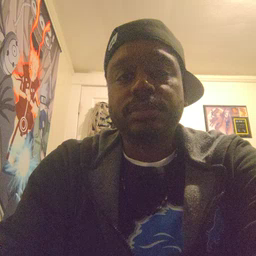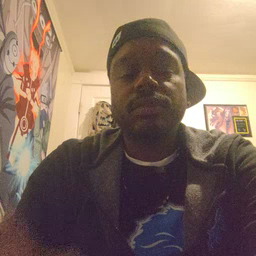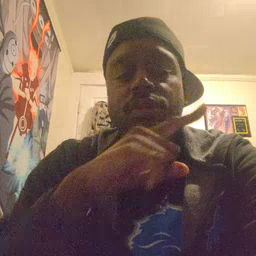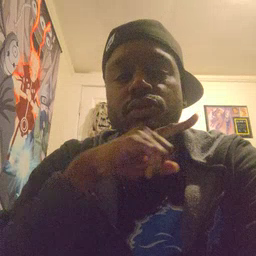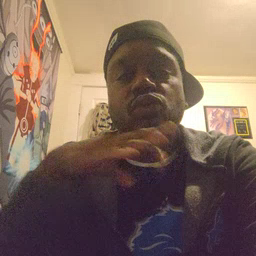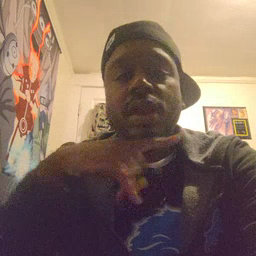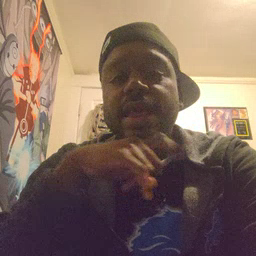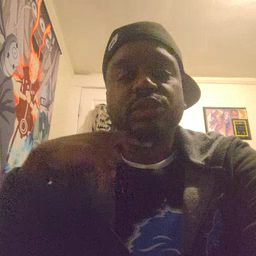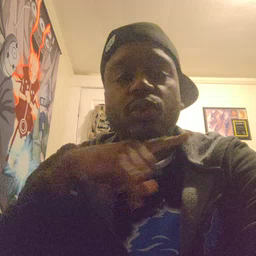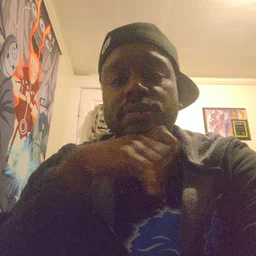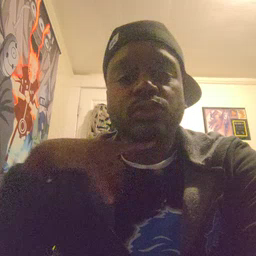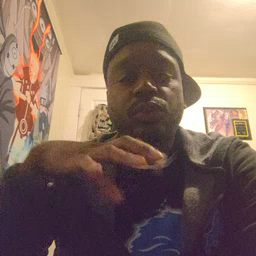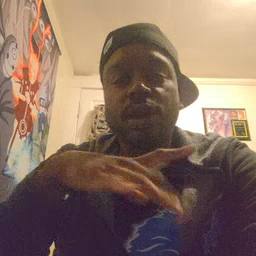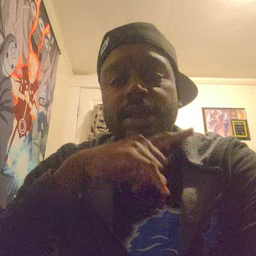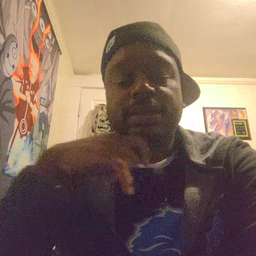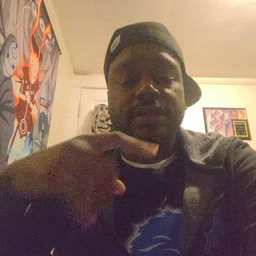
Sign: dryer